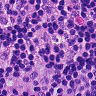
Metastatic tissue present: no